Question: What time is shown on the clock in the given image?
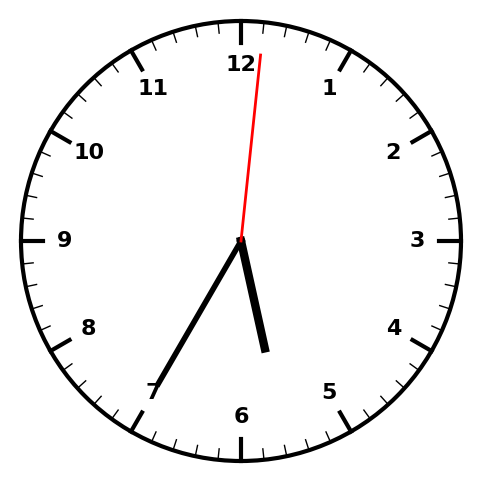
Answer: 05:35:01